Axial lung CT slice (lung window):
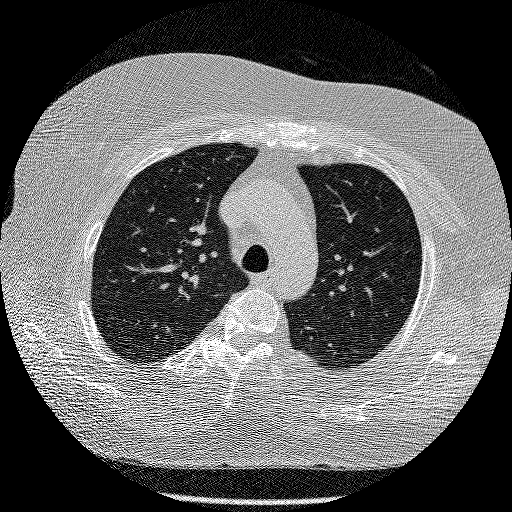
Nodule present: no